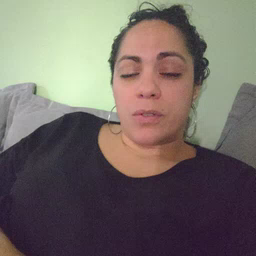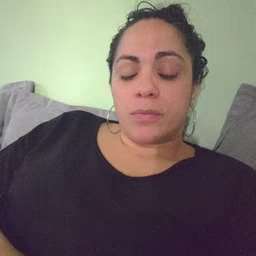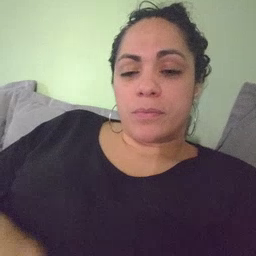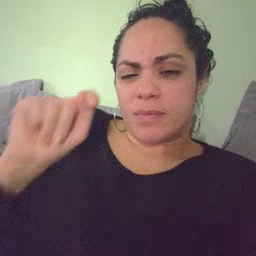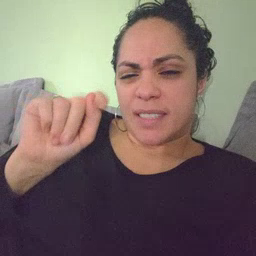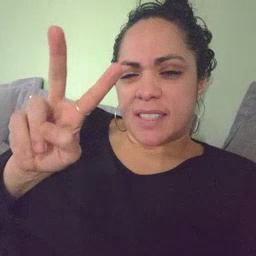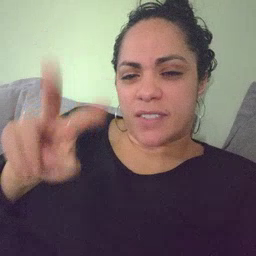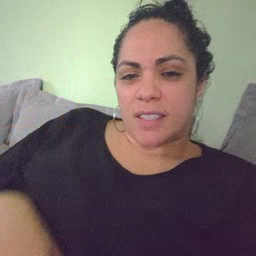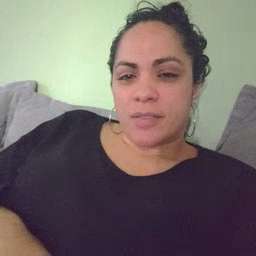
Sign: TV